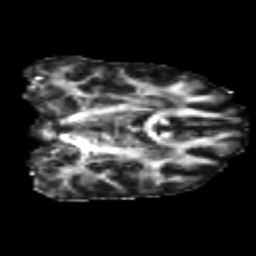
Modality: FA
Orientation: coronal
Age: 23
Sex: female
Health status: healthy
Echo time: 0.074 s